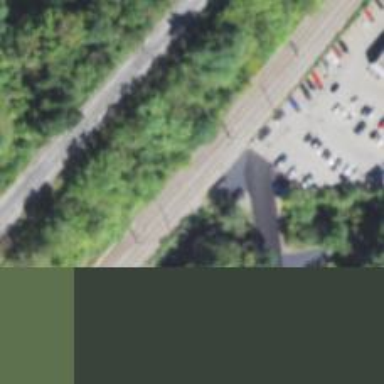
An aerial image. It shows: Railway crossing.